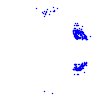
Particle: electron